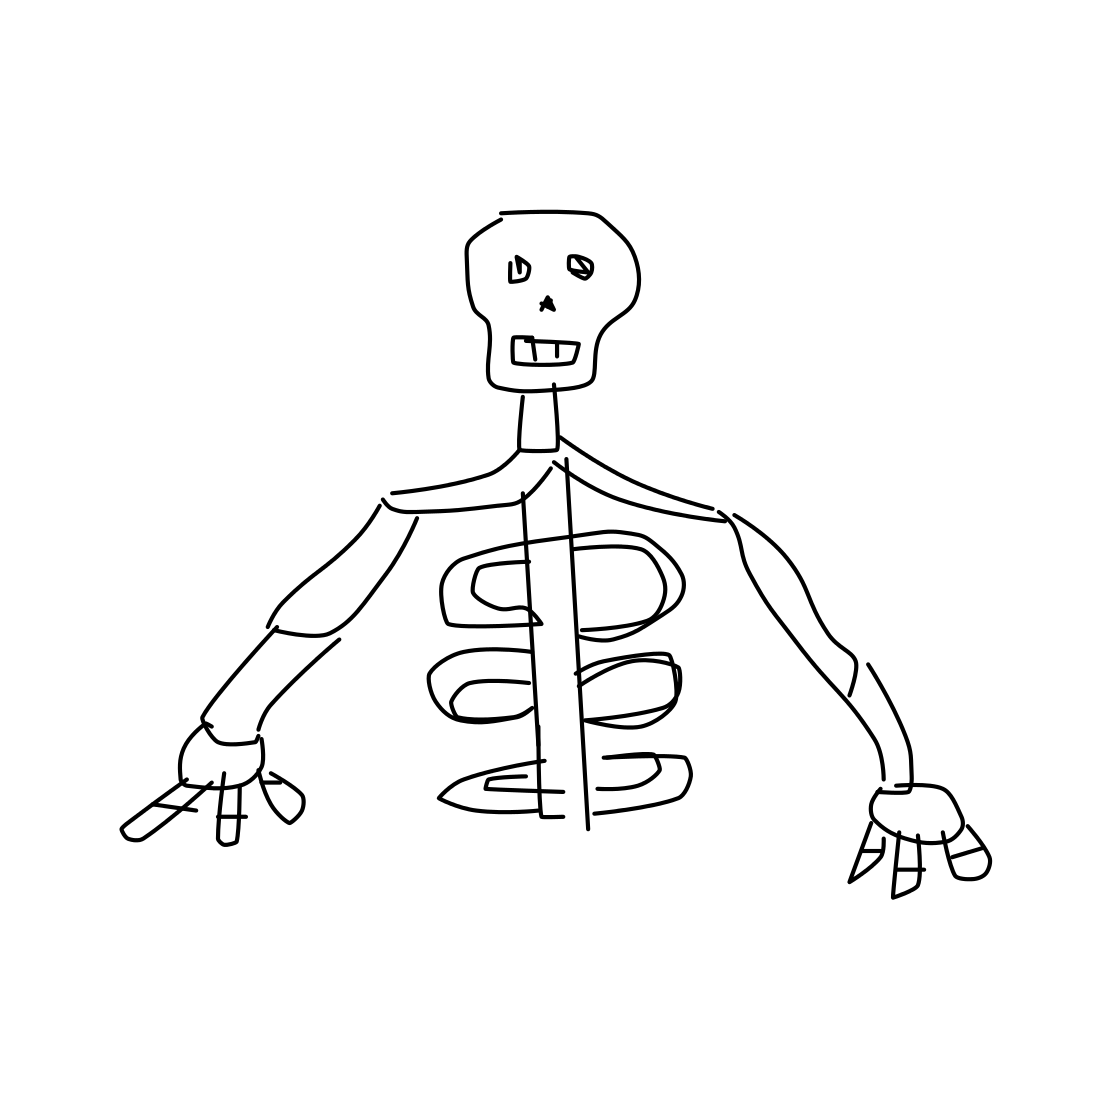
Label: human-skeleton